Field crop: maize
Growth stage: 2
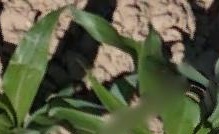
Species: maize